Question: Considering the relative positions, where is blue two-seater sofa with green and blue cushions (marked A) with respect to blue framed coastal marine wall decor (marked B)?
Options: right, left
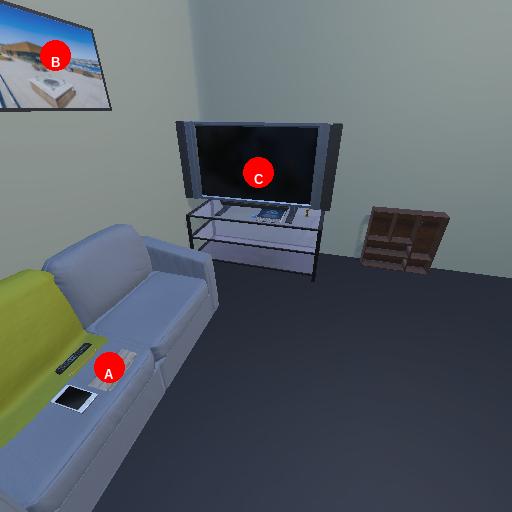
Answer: right